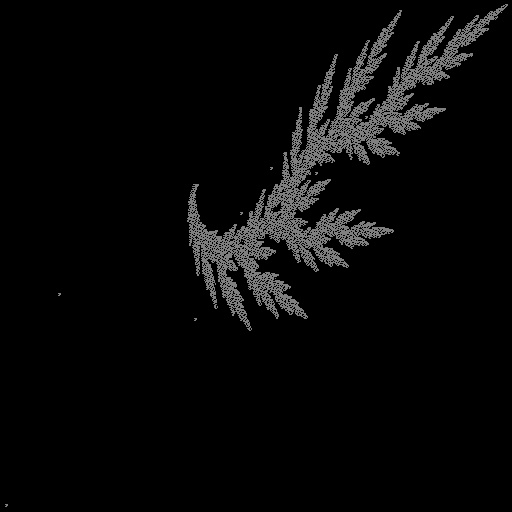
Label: cedarleaf